【题型】选择题　【知识点】向量　【难度】medium
我们定义：“$\vec{a}\times\vec{b}$”为向量$\vec{a}$与向量$\vec{b}$的“外积”，若向量$\vec{a}$与向量$\vec{b}$的\\
夹角为$\theta$，它的长度规定$\left|\vec{a}\times\vec{b}\right|=|\vec{a}|\cdot|\vec{b}|\sin\theta$，现已知：在$\triangle ABC$中，若$\left|\overrightarrow{AB}+\overrightarrow{AC}\right|=1,\left|\overrightarrow{CA}+\overrightarrow{CB}\right|=2$，则$\left|\overrightarrow{AB}\times\overrightarrow{AC}\right|$\\
的最大值为（ ）\\
\hspace{2em}A.$\dfrac{1}{3}$ \hspace{4em}B.$\dfrac{2}{5}$ \hspace{4em}C.$\dfrac{1}{2}$ \hspace{4em}D.$\dfrac{2}{3}$
【解答】
\noindent \textbf{【答案】}D\\
\noindent \textbf{【分析】}设$E,F$分别为$BC,AB$的中点，结合三角形相似推出$S_{\triangle ABC}=\dfrac{4}{3}S_{\text{四边形}ACEF}$，由题意可得$|\overrightarrow{AE}|=\dfrac{1}{2},|\overrightarrow{CF}|=1$\\
确定四边形$ACEF$面积的最大值，根据题意结合面积公式即可得结果.\\
\noindent \textbf{【详解】}设$E,F$分别为$BC,AB$的中点，连接$EF$，\\

则$EF\parallel AC$，则$\triangle BEF\sim\triangle BCA$，故$S_{\triangle BEF}=\dfrac{1}{4}S_{\triangle ABC}$，\\
则$S_{\text{四边形}ACEF}=\dfrac{3}{4}S_{\triangle ABC}$，故$S_{\triangle ABC}=\dfrac{4}{3}S_{\text{四边形}ACEF}$，\\
又因为$\left|\overrightarrow{AB}+\overrightarrow{AC}\right|=2\left|\overrightarrow{AE}\right|=1,\left|\overrightarrow{CA}+\overrightarrow{CB}\right|=2\left|\overrightarrow{CF}\right|=2$，即$\left|\overrightarrow{AE}\right|=\dfrac{1}{2},\left|\overrightarrow{CF}\right|=1$，\\
当$AE\perp CF$时，四边形$ACEF$面积最大，最大值为$\dfrac{1}{2}\times\dfrac{1}{2}\times1=\dfrac{1}{4}$，\\
故$\triangle ABC$的面积的最大值为$\dfrac{4}{3}\times\dfrac{1}{4}=\dfrac{1}{3}$，\\
且$\left|\overrightarrow{AB}\times\overrightarrow{AC}\right|=\left|\overrightarrow{AB}\right|\cdot\left|\overrightarrow{AC}\right|\sin\angle BAC=2S_{\triangle ABC}$，所以$\left|\overrightarrow{AB}\times\overrightarrow{AC}\right|$的最大值为$2\times\dfrac{1}{3}=\dfrac{2}{3}$.\\
故选：D.
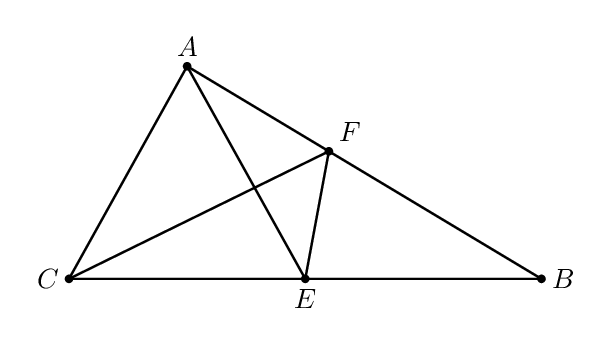